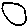
Label: circle